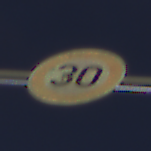
Verkehrszeichen: Geschwindigkeit30
Umgebung: Outdoor, Urban
Tageszeit: Night
Wetter: PartlyCloudy
Licht: Artificial
Jahreszeit: NotSpecified
Kontrast: HighContrast